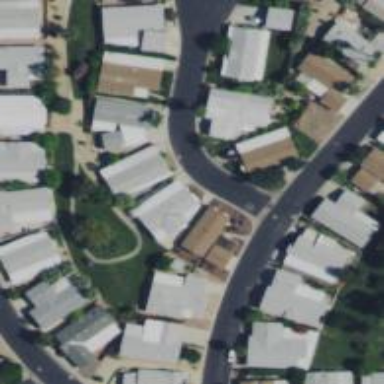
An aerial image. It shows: Residential road.